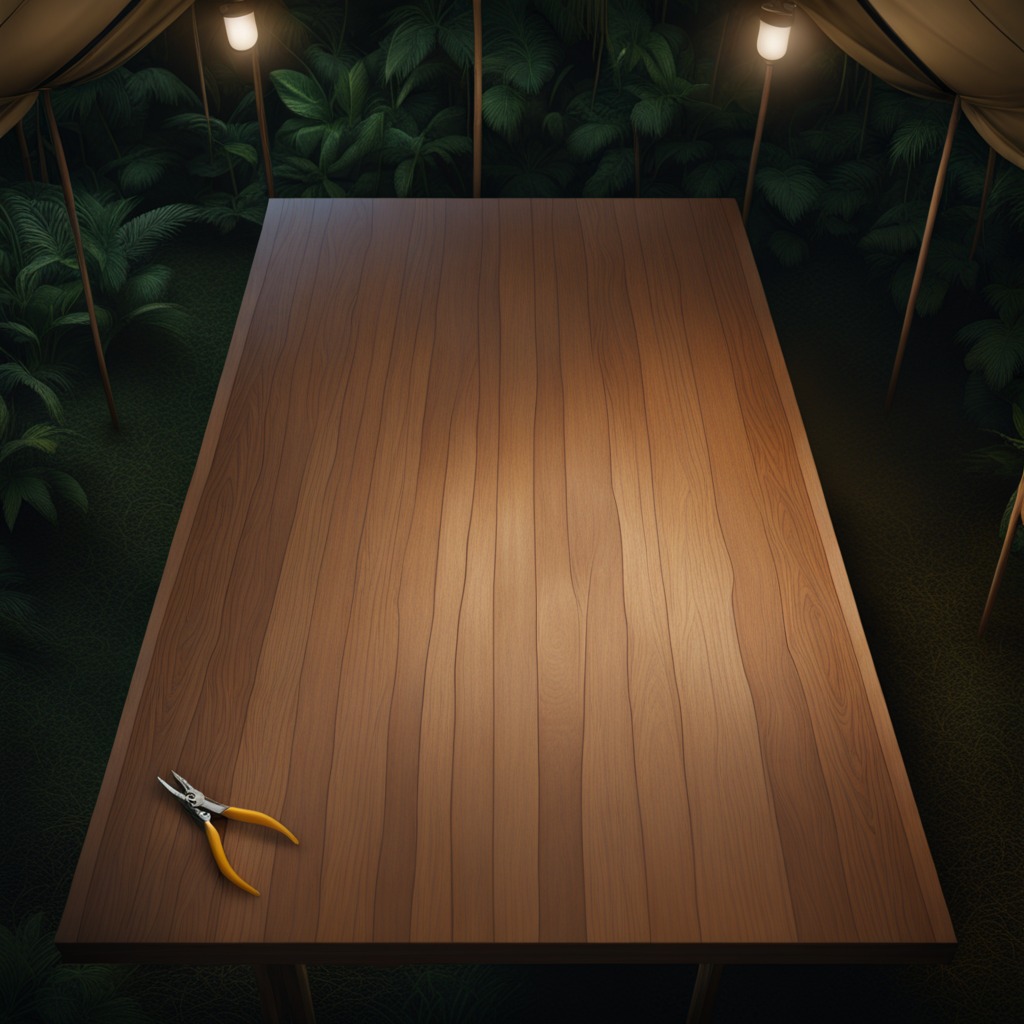
A plier is lying on the wooden table inside a jungle field workshop tent at night.